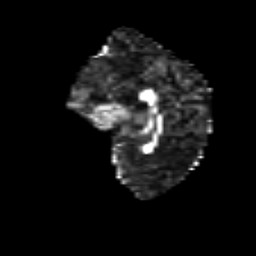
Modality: FA
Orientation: sagittal
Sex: female
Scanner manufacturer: siemens
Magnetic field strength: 3 T
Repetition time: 5 s
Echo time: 0.071 s